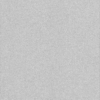
Label: dusty